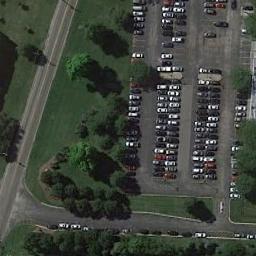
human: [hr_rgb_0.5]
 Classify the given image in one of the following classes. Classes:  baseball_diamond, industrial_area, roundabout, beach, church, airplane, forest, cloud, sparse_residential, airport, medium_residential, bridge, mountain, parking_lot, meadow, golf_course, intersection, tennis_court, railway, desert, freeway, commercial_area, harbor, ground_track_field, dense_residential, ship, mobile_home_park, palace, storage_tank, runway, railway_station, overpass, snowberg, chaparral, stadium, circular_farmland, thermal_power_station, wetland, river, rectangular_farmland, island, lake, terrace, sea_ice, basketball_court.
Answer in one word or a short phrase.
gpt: parking_lot